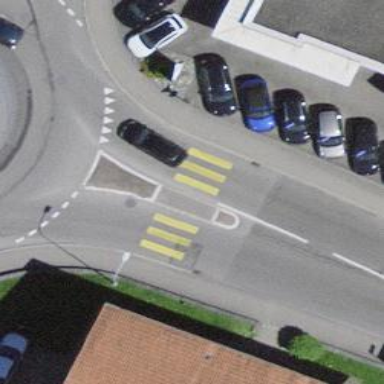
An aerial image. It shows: Zebra crossing on the road.